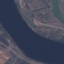
Land use / land cover class: River